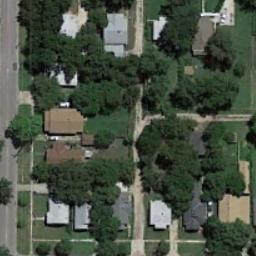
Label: medium_residential